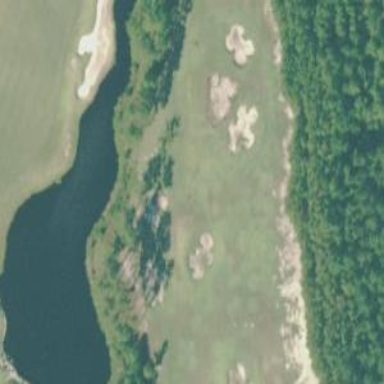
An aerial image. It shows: Picturesque scene of golf course with lateral water hazard.